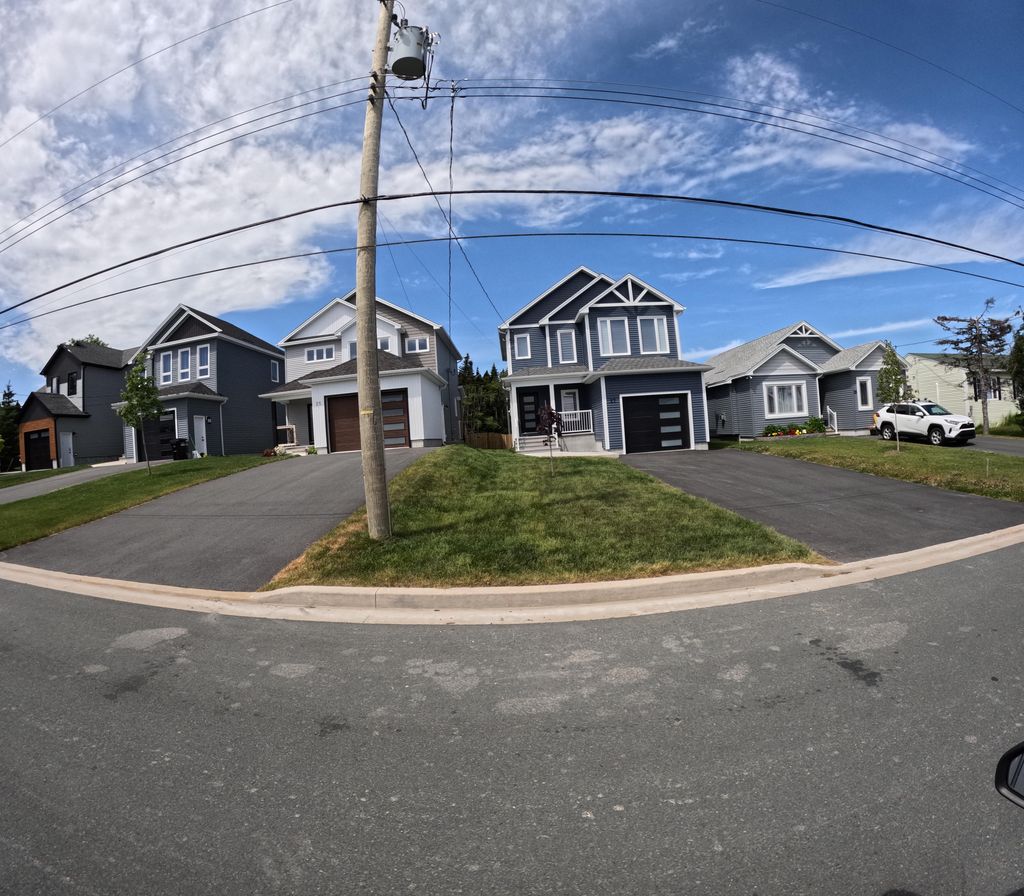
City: st_johns